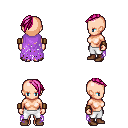
a pixel art fantasy rpg character, female body template, human, light skin, maroon tattered cape, white pants, pink long mohawk hairstyle, leather bracers, brown shoes, four views (front, back, left, right), 2x2 character sprite sheet, small pixel art, hard edges, no anti-aliasing